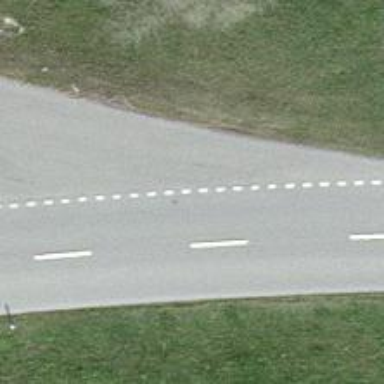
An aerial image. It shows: Tertiary road with asphalt surface.